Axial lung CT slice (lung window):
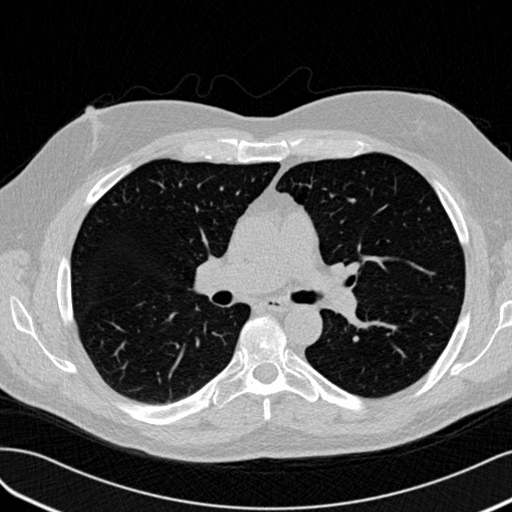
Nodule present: no